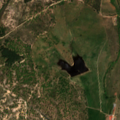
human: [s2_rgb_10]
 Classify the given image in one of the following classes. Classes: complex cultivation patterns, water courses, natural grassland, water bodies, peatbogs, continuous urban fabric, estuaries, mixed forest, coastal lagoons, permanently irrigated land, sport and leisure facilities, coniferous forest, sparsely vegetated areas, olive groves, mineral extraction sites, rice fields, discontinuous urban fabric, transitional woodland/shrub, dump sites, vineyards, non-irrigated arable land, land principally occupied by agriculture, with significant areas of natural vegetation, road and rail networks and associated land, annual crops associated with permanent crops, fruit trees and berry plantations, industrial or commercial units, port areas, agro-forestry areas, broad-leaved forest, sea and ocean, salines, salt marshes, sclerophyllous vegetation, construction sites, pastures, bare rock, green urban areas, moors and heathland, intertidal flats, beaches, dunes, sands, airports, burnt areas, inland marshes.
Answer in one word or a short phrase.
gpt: non-irrigated arable land, olive groves, broad-leaved forest, transitional woodland/shrub